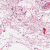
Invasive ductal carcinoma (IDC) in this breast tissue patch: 0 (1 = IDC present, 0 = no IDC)